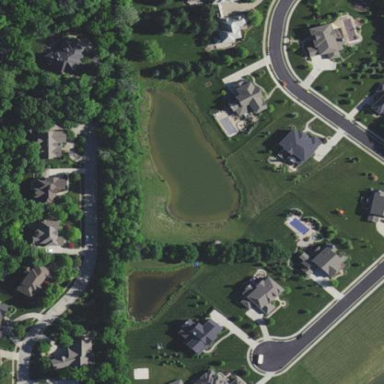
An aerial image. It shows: Pond surrounded by natural water.